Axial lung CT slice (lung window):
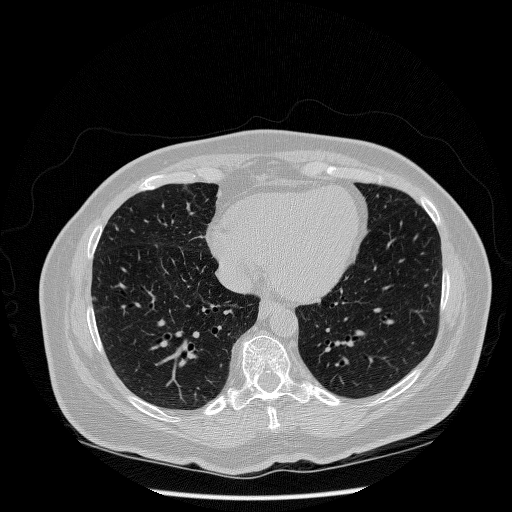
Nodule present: no